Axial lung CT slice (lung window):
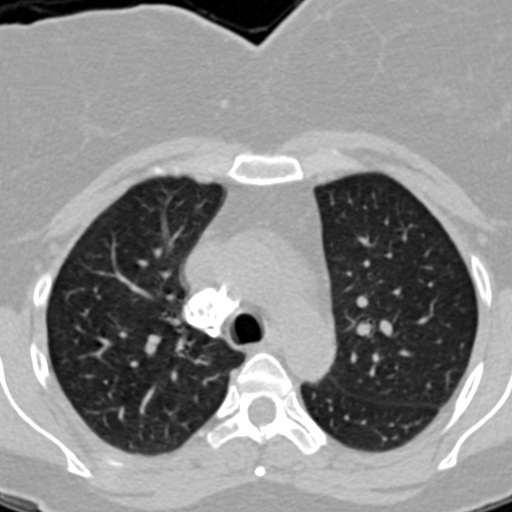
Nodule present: no